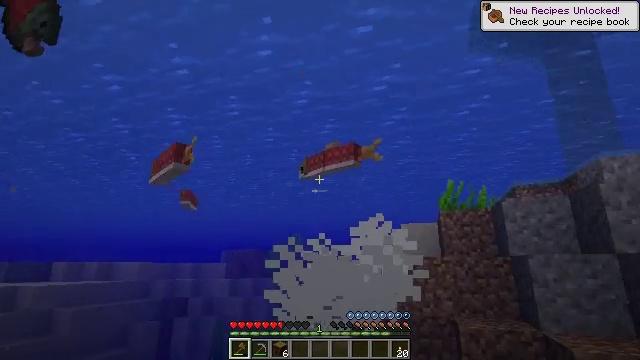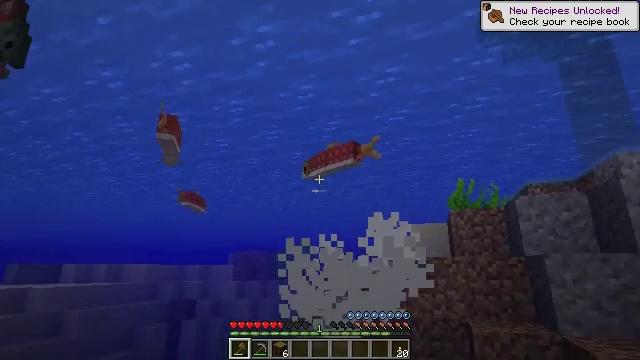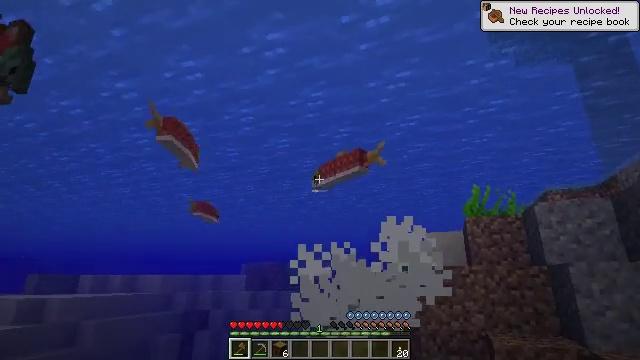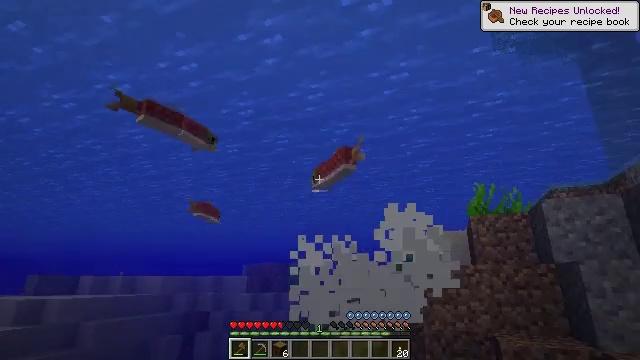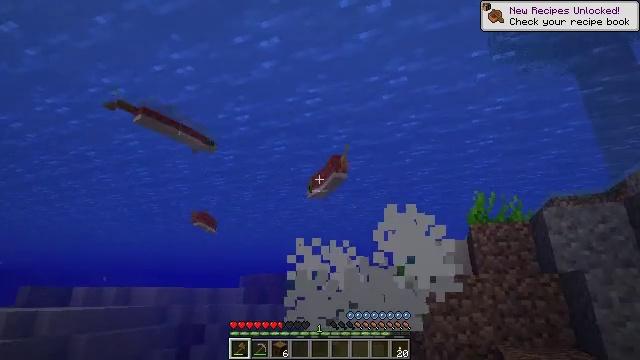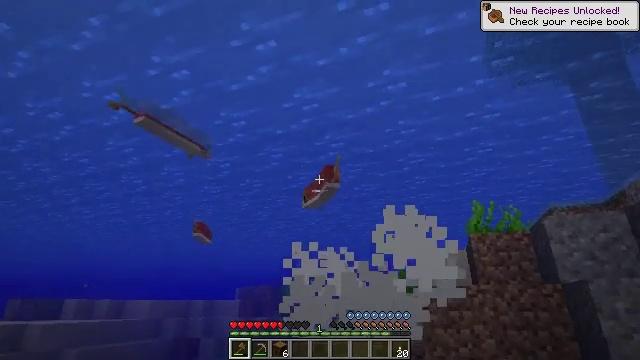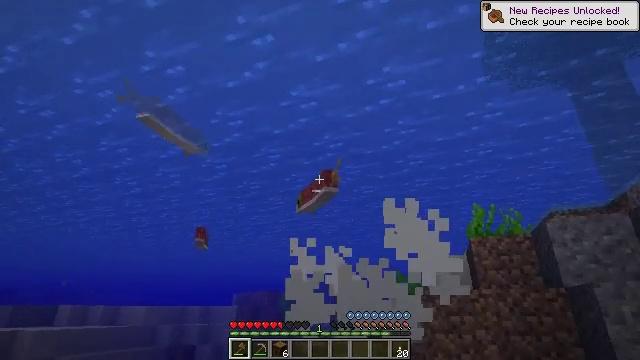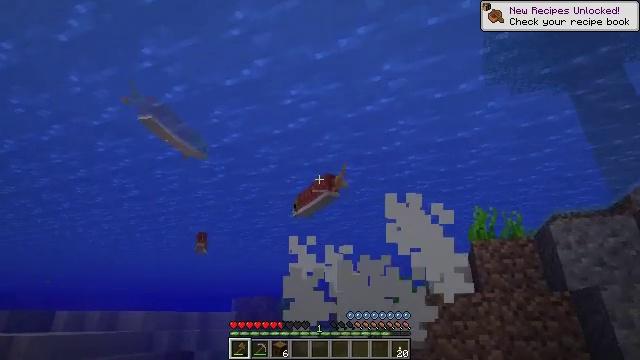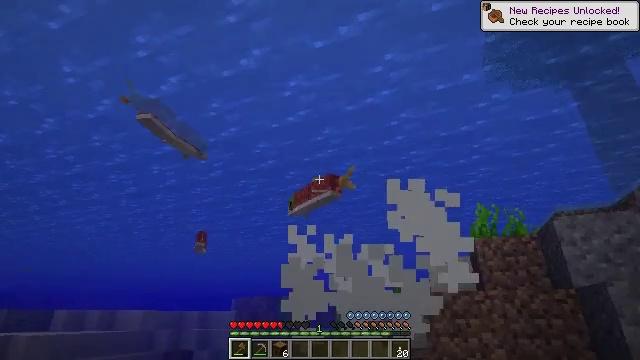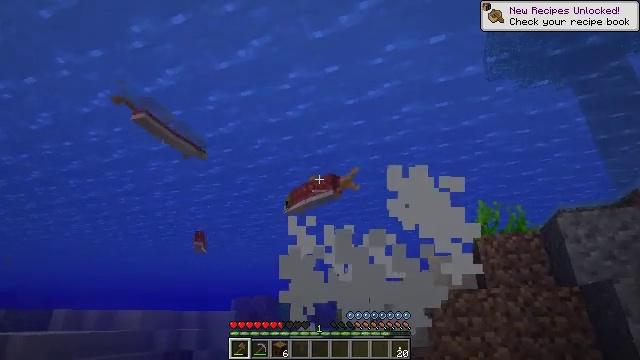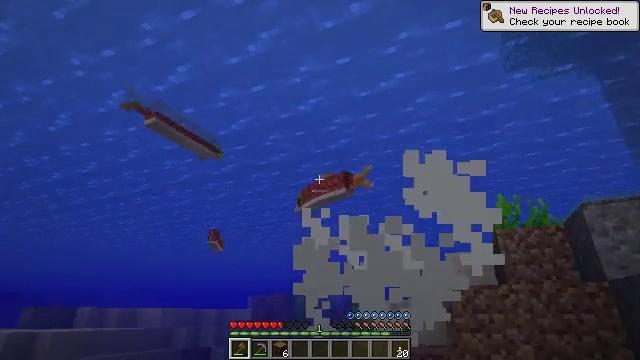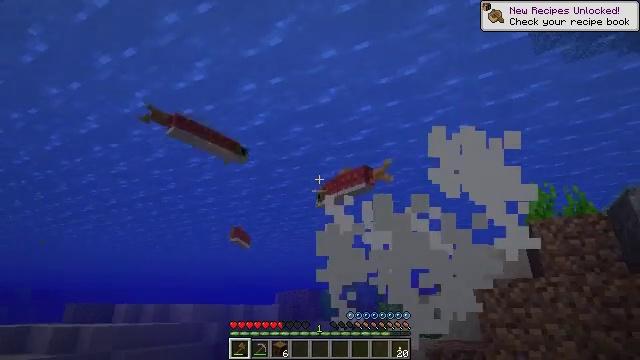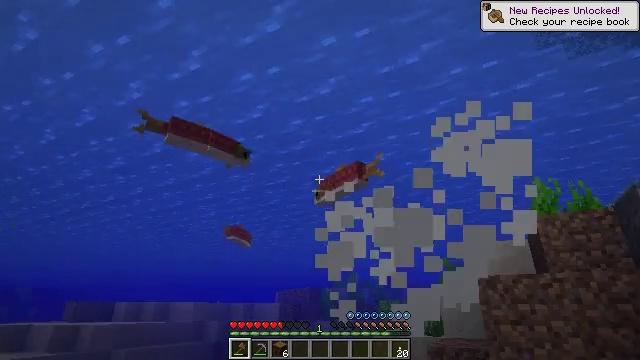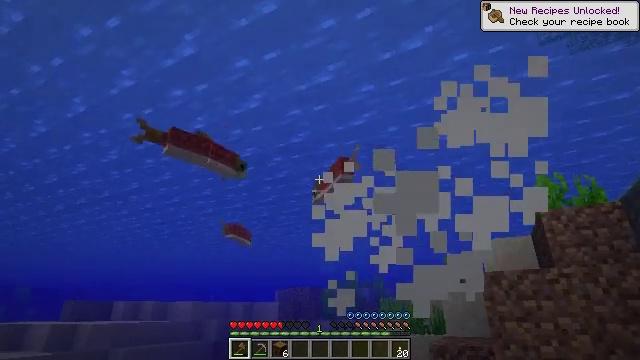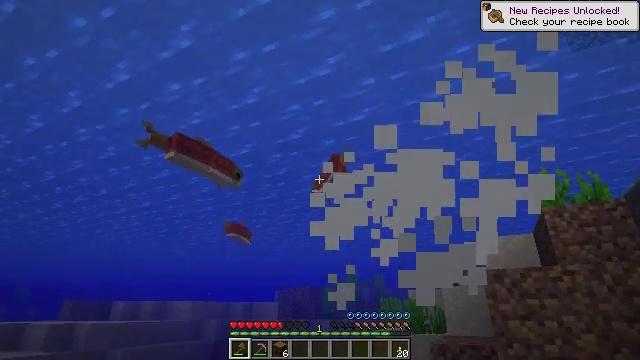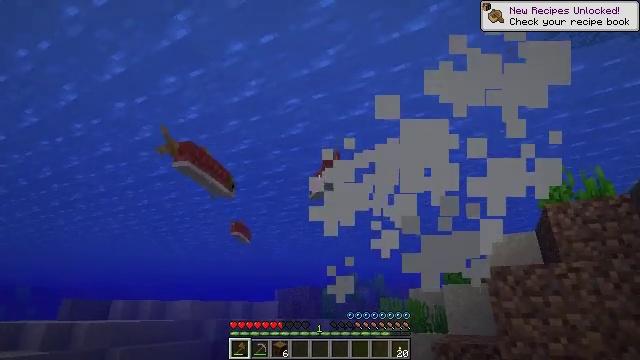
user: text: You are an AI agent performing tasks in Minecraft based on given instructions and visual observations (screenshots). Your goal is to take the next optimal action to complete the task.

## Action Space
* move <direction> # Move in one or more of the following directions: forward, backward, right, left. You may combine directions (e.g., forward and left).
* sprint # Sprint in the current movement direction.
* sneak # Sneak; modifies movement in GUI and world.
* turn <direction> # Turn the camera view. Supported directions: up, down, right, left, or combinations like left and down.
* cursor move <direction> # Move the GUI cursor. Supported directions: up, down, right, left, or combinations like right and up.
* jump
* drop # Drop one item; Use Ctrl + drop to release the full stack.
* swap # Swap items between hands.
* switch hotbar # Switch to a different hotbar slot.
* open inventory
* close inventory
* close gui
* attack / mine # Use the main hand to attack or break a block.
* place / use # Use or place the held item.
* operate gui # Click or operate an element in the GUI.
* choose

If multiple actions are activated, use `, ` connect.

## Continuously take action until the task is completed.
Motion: motion action
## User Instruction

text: Kill aquatic mobs.
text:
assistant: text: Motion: move forward, turn left
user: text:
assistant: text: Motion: move forward, turn left and up
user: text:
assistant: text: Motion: move forward
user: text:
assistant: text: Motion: move forward, turn up
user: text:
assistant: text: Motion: move forward, turn up
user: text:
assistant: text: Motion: move forward, turn up
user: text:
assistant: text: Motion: move forward, attack / mine
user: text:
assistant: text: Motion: move forward, attack / mine
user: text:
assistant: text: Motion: move forward, attack / mine
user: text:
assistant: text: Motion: move forward, turn left
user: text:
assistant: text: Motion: move forward, turn left
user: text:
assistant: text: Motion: move forward
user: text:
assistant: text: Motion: move forward
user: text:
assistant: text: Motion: move forward
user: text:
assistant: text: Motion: move forward
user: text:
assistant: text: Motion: move forward
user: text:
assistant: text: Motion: move forward
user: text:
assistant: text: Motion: move forward
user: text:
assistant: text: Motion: move forward
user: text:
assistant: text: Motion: move forward
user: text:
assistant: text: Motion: move forward
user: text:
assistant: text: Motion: move forward
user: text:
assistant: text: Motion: move forward
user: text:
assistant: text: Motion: move forward
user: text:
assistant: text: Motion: move forward, turn left, jump
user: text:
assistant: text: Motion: move forward, turn left and down, jump
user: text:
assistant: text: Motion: move forward, turn down, jump
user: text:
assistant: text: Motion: move forward, turn down, jump
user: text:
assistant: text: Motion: move forward, jump
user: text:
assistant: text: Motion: move forward, jump